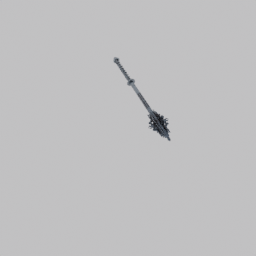
Label: tools